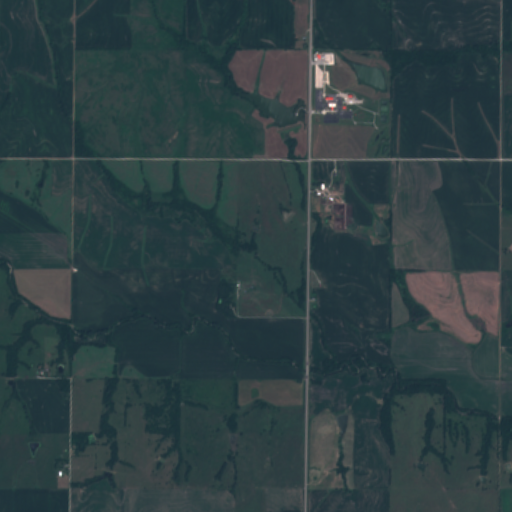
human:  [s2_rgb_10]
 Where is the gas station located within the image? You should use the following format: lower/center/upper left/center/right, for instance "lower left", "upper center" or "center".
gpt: The gas station is located in the upper center of the image.
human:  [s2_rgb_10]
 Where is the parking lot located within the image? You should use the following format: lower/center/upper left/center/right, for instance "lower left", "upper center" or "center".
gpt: The parking lot is located in the upper right of the image.
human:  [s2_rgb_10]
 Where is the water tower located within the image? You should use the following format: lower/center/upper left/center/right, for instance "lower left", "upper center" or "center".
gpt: The water tower is located in the upper center of the image.
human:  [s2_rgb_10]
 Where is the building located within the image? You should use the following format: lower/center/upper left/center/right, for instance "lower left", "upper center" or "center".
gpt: The building is located in the upper right of the image.
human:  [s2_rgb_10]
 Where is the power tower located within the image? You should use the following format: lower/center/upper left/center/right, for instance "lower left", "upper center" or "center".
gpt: There is no power tower in the image.